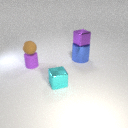
small purple rubber cylinder to the left of large blue metal cylinder